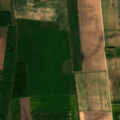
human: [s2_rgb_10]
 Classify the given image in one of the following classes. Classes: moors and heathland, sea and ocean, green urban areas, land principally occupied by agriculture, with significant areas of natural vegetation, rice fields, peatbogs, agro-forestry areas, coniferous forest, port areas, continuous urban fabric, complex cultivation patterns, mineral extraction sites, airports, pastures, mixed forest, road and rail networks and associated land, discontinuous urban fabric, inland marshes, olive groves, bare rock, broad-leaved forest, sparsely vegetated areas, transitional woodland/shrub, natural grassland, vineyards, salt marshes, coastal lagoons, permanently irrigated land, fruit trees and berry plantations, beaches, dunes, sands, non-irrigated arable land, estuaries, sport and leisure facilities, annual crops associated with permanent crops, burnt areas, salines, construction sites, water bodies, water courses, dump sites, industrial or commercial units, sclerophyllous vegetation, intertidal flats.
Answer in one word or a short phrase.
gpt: non-irrigated arable land, complex cultivation patterns, broad-leaved forest